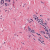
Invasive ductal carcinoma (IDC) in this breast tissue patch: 1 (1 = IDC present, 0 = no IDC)